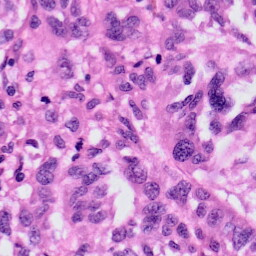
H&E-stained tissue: Skin